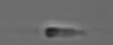
Label: flagellate_morphotype3